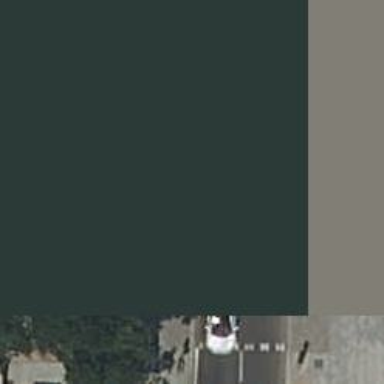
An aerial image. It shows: Motorcycle parking area.